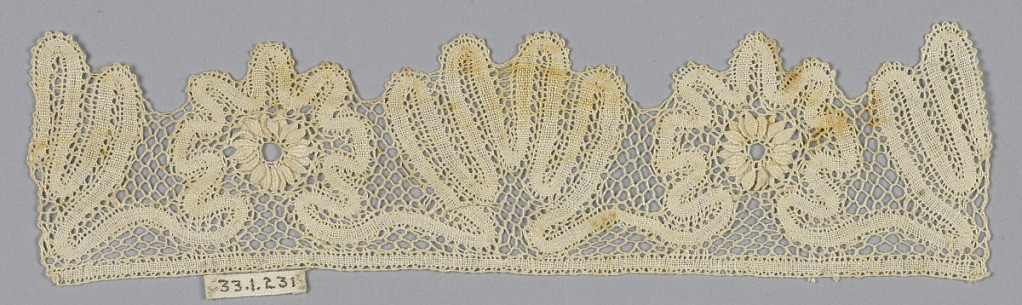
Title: Fragment
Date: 19th century
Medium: linen Technique: bobbin made continuous tape with net added
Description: Tape like pattern forming leaf motifs and circular floral motifs.